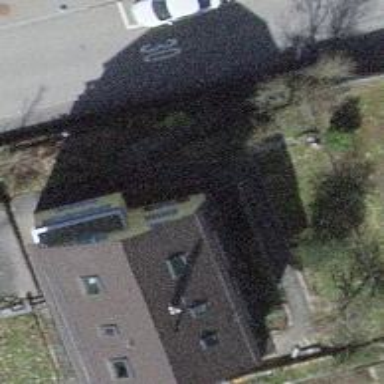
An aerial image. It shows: Detached residential building with gambrel-shaped roof.